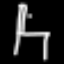
Label: chair